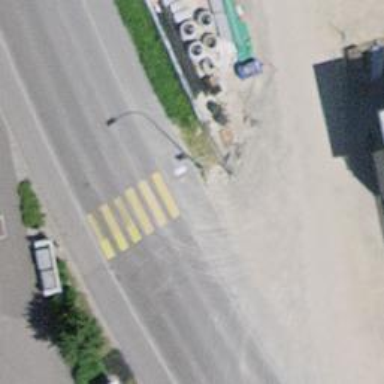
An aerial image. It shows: Zebra crossing on the road.